Question: I have a dataset containing an independent variable and a set of dependent variables. I'd like to fit a function to each set of independent variables, using a bootstrapped nonlinear least squares procedure. In some cases, the independent variables are 'good quality', i.e. fit the function reasonably well. In other cases, they're noisy.
In all cases, I can use 'nls()' to get an estimate of the parameters. However, when the data are noisy, a bootstrap throws the error 'Error in nls(...) : singular gradient'. I can understand why 'nls' fitting to noisy data would fail, e.g. by failing to converge after too many iterations, but I don't understand why it is a singular gradient error, and why I only get it resampled datasets of poor quality.
Code:
'''
require(ggplot2)
require(plyr)
require(boot)
# Data are in long form: columns are 'enzyme', 'x', and 'y'
enz <- read.table("http://dl.dropbox.com/s/ts3ruh91kpr47sj/SE.txt", header=TRUE)
# Nonlinear formula to fit to data
mmFormula <- formula(y ~ (x*Vmax) / (x + Km))
'''
'nls' is perfectly capable of fitting the data (even if in some cases, like 'a', I doubt the model fits the data.
'''
# Use nls to fit mmFormula to the data - this works well enough
fitDf <- ddply(enz, .(enzyme), function(x) coefficients(nls(mmFormula, x, start=list(Km=100, Vmax=0.5))))
# Create points to plot for the simulated fits
xGrid <- 0:200
simFits <- dlply(fitDf, .(enzyme), function(x) data.frame(x=xGrid, y=(xGrid * x$Vmax)/(xGrid + x$Km)))
simFits <- ldply(simFits, identity)
ggplot() + geom_point(data=enz, aes(x=x, y=y)) + geom_line(data=simFits, aes(x=x, y=y)) +
facet_wrap(~enzyme, scales="free_y") + aes(ymin=0)
'''

Bootstrapping works fine for the good quality data:
'''
# Function to pass to bootstrap; returns coefficients of nls fit to formula
nlsCoef <- function(df, i) {
KmGuess <- median(df$x)
VmaxGuess <- max(df$y)
dfSamp <- df[i,]
nlsCoef <- coefficients(nls(mmFormula, dfSamp, start=list(Km=100, Vmax=0.5)))
}
eBoot <- boot(subset(enz, enzyme=="e"), nlsCoef, R=1000) #No error
'''
But not for the poor quality data
'''
dBoot <- boot(subset(enz, enzyme=="d"), nlsCoef, R=10)
> Error in nls(mmFormula, dfSamp, start = list(Km = KmGuess, Vmax = VmaxGuess)) :
singular gradient
'''
What is causing this error? And what should I do about it, given that I'd like to use 'plyr' to simultaneously perform lots of bootstrap simulations?
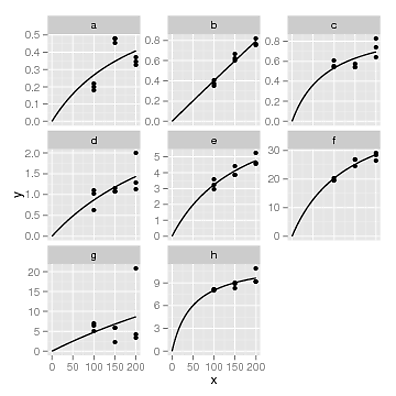
Answer: This allows you to examine what happens:
'''
#modified function
#returns NAs if fit is not sucessfull
#does global assignment to store bootstrap permutations
nlsCoef <- function(df, i) {
KmGuess <- median(df$x)
VmaxGuess <- max(df$y)
dfSamp <- df[i,]
fit <- NULL
try(fit <- nls(mmFormula, dfSamp, start=list(Km=100, Vmax=0.5)))
if(!is.null(fit)){
res <- coef(fit)
} else{
res <- c(Km=NA,Vmax=NA)
}
istore[k,] <<- i
k <<- k+1
res
}
n <- 100
istore <- matrix(nrow=n+1,ncol=9)
k <- 1
dat <- subset(enz, enzyme=="d")
dBoot <- boot(dat, nlsCoef, R=n)
#permutations that create samples that cannot be fitted
nais <- istore[-1,][is.na(dBoot$t[,1]),]
#look at first bootstrap sample
#that could not be fitted
samp <- dat[nais[1,],]
plot(y~x,data=samp)
fit <- nls(mmFormula, samp, start=list(Km=100, Vmax=0.5))
#error
'''
You can also use a self-starting model:
'''
try(fit <- nls(y ~ SSmicmen(x, Vmax, Km), data = dfSamp))
'''
With that error messages become a bit more informative. E.g., one error is
'''
too few distinct input values to fit a Michaelis-Menten model
'''
which means, that some bootstrap samples contain less then three distinct concentrations.
But there are also some other errors:
'''
step factor 0.000488281 reduced below 'minFactor' of 0.000976562
'''
which you might be able to avoid by decreasing 'minFactor'.
The following are nasty. You could try different fitting algorithms or starting values with those:
'''
singular gradient matrix at initial parameter estimates
singular gradient
'''